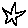
Label: star